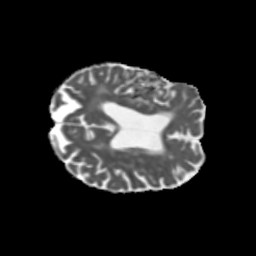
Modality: MD
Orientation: axial
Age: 79
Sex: female
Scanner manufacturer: siemens
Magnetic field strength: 3 T
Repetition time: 5.47 s
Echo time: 0.0854 s